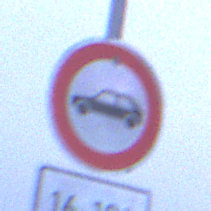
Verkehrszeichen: VerbotPersonenkraftwagen
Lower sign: ZeitangabenOhneBeschraenkungAufWochentage1
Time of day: SunriseSunset
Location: Outdoor (Urban)
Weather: Overcast
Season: NotSpecified
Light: Natural